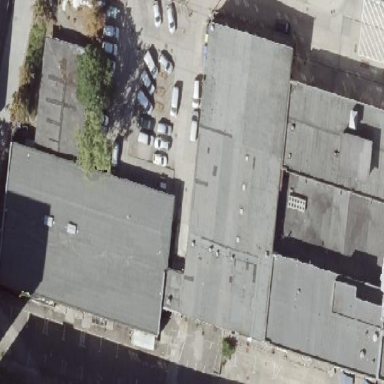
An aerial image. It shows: Flat-roofed commercial building.